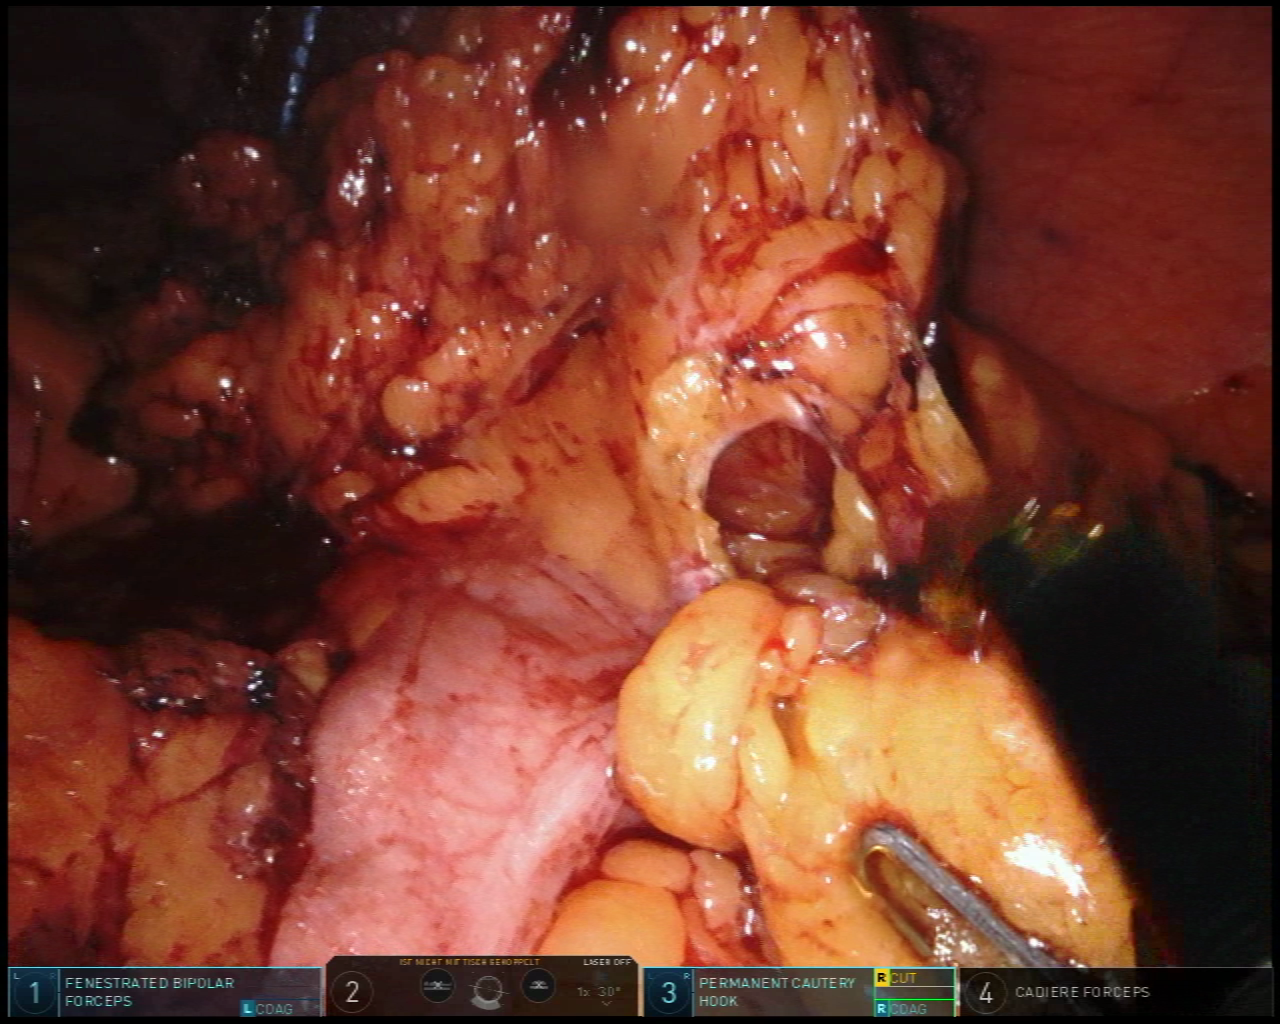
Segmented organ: colon
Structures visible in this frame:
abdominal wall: yes
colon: yes
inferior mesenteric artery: no
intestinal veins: no
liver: no
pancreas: no
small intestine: no
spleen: no
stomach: no
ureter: no
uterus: no
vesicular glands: no